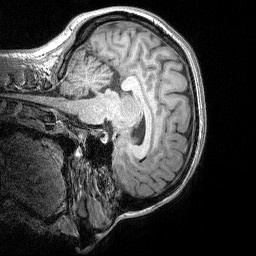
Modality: T1w
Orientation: sagittal
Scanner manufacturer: siemens
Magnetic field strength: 3 T
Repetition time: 2.3 s
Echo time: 0.00298 s